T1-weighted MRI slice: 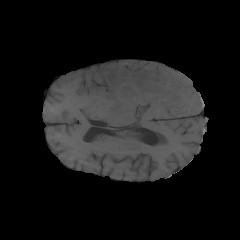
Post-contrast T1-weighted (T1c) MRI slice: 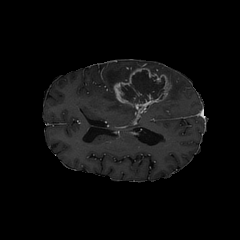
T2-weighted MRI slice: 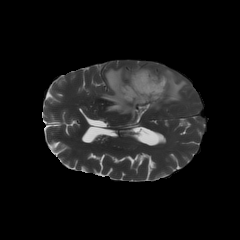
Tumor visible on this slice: yes